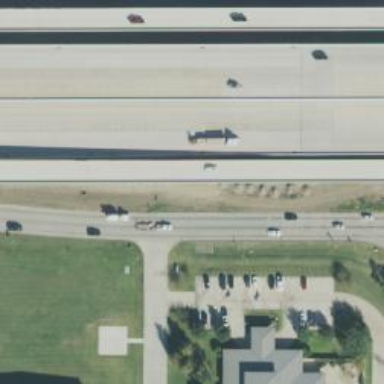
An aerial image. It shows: Secondary road with frontage road.